Question: I'm trying to build custom user control that will display Font Awesome Glyphs inside winforms Button.
I found GitHub repo with similar control, but I would like to use Button as base of my control.
I'm able to show glyph, but I can't align it correctly:

Green dotted line shows button size, blue lines indicates center of control and red lines show rectangle that 'graphics.MeasureString' is returning.
My 'OnPaint' method looks like this:
'''
protected override void OnPaint(PaintEventArgs e)
{
base.OnPaint(e);
var graphics = e.Graphics;
// Set best quality
graphics.TextRenderingHint = System.Drawing.Text.TextRenderingHint.AntiAliasGridFit;
graphics.InterpolationMode = InterpolationMode.HighQualityBilinear;
if(!DesignMode)
{
graphics.PixelOffsetMode = PixelOffsetMode.HighQuality;
graphics.SmoothingMode = SmoothingMode.HighQuality;
}
var letter = char.ConvertFromUtf32((int)_icon);
Brush b;
if (!Enabled)
{
b = Brushes.LightGray;
}
else if (_mouseDown)
{
b = new SolidBrush(_clickColor);
}
else if (_mouseOver)
{
b = new SolidBrush(_hoverColor);
}
else
{
b = new SolidBrush(ForeColor);
}
SizeF s = graphics.MeasureString(letter, new Font(Fonts.Families[0], _iconSize, GraphicsUnit.Point), Width);
float w = s.Width;
float h = s.Height;
// center icon
float left = Padding.Left + (Width - w)/2;
float top = Padding.Top + (Height - h)/2;
if (DesignMode)
{
graphics.DrawRectangle(Pens.Red, top, left, w, h);
}
graphics.DrawString(letter, new Font(Fonts.Families[0], _iconSize, GraphicsUnit.Point), b, new PointF(left, top));
if (DesignMode)
{
var pen = new Pen(_hoverColor, 1) { DashStyle = DashStyle.Dash, Alignment = PenAlignment.Inset };
graphics.DrawRectangle(pen, Padding.Left, Padding.Top, Width - Padding.Left - Padding.Right - 1, Height - Padding.Top - Padding.Bottom - 1);
graphics.DrawLine(Pens.Blue, Padding.Left, Padding.Top, Width - Padding.Left, Height - Padding.Top);
graphics.DrawLine(Pens.Blue, Width - Padding.Left, Padding.Top, Padding.Left, Height - Padding.Top);
}
}
'''
I tried using solution from <URL> but without any luck.
Here is code for my control:
'''
using System;
using System.ComponentModel;
using System.Diagnostics;
using System.Drawing;
using System.Drawing.Drawing2D;
using System.Drawing.Text;
using System.Runtime.InteropServices;
using System.Windows.Forms;
namespace MyControls
{
class FontButton:Button
{
#region Public
public FontButton()
{
base.FlatStyle = FlatStyle.Flat;
base.FlatAppearance.BorderSize = 0;
base.FlatAppearance.MouseOverBackColor = Color.Transparent;
base.FlatAppearance.MouseDownBackColor = Color.Transparent;
base.Text = "";
base.MinimumSize = new Size(32,32);
Size = new Size(32,32);
_hoverColor = Color.FromArgb(144, 188, 0);
_clickColor = Color.Green;
_icon=IconType.Android;
_iconSize = 40;
}
private int _iconSize;
[DefaultValue(typeof(int), "40"), Category("Appearance"), Description("Icon size in points")]
public int IconSize
{
get { return _iconSize; }
set
{
_iconSize = value;
Invalidate();
}
}
private Color _hoverColor;
[DefaultValue(typeof(Color), "144, 188, 0"), Category("Appearance"), Description("Color when mouse over")]
public Color HoverColor
{
get { return _hoverColor; }
set
{
_hoverColor = value;
Invalidate();
}
}
private Color _clickColor;
[DefaultValue(typeof(Color), "Green"), Category("Appearance"), Description("Color when mouse click")]
public Color ClickColor
{
get { return _clickColor; }
set
{
_clickColor = value;
Invalidate();
}
}
private IconType _icon;
[DefaultValue(typeof(IconType), "Android"), Category("Appearance"), Description("Icon")]
public IconType Icon
{
get { return _icon; }
set
{
_icon = value;
Invalidate();
}
}
#endregion
#region Static
static FontButton()
{
InitialiseFont();
}
#region NATIVE
[DllImport("gdi32.dll")]
private static extern IntPtr AddFontMemResourceEx(byte[] pbFont, int cbFont, IntPtr pdv, out uint pcFonts);
#endregion
private static readonly PrivateFontCollection Fonts = new PrivateFontCollection();
private static void InitialiseFont()
{
try
{
byte[] fontdata = ImageButtonTest.Properties.Resources.fontawesome_webfont;
IntPtr ptrFont = Marshal.AllocCoTaskMem(fontdata.Length);
uint cFonts;
AddFontMemResourceEx(fontdata, fontdata.Length, IntPtr.Zero, out cFonts);
Marshal.Copy(fontdata, 0, ptrFont, fontdata.Length);
Fonts.AddMemoryFont(ptrFont, fontdata.Length);
Marshal.FreeCoTaskMem(ptrFont);
}
catch (Exception)
{
Debug.WriteLine("Error");
throw;
}
}
#endregion
#region Overrides
protected override void OnPaint(PaintEventArgs e)
{
base.OnPaint(e);
var graphics = e.Graphics;
// Set best quality
graphics.TextRenderingHint = System.Drawing.Text.TextRenderingHint.AntiAliasGridFit;
graphics.InterpolationMode = InterpolationMode.HighQualityBilinear;
if(!DesignMode)
{
graphics.PixelOffsetMode = PixelOffsetMode.HighQuality;
graphics.SmoothingMode = SmoothingMode.HighQuality;
}
var letter = char.ConvertFromUtf32((int)_icon);//char.ConvertFromUtf32(0xf190);
Brush b;
if (!Enabled)
{
b = Brushes.LightGray;
}
else if (_mouseDown)
{
b = new SolidBrush(_clickColor);
}
else if (_mouseOver)
{
b = new SolidBrush(_hoverColor);
}
else
{
b = new SolidBrush(ForeColor);
}
SizeF s = graphics.MeasureString(letter, new Font(Fonts.Families[0], _iconSize, GraphicsUnit.Point), Width);
//SizeF s = TextRenderer.MeasureText(letter, new Font(Fonts.Families[0], _iconSize, GraphicsUnit.Point), new Size(20, 20), TextFormatFlags.NoPadding);
//Debug.WriteLine(stringSize);
//Debug.WriteLine(s);
float w = s.Width;
float h = s.Height;
// center icon
float left = Padding.Left + (Width - w)/2;
float top = Padding.Top + (Height - h)/2;
if (DesignMode)
{
graphics.DrawRectangle(Pens.Red, top, left, w, h);
}
graphics.DrawString(letter, new Font(Fonts.Families[0], _iconSize, GraphicsUnit.Point), b, new PointF(left, top));
if (DesignMode)//Process.GetCurrentProcess().ProcessName == "devenv")
{
var pen = new Pen(_hoverColor, 1) { DashStyle = DashStyle.Dash, Alignment = PenAlignment.Inset };
graphics.DrawRectangle(pen, Padding.Left, Padding.Top, Width - Padding.Left - Padding.Right - 1, Height - Padding.Top - Padding.Bottom - 1);
graphics.DrawLine(Pens.Blue, Padding.Left, Padding.Top, Width - Padding.Left, Height - Padding.Top);
graphics.DrawLine(Pens.Blue, Width - Padding.Left, Padding.Top, Padding.Left, Height - Padding.Top);
}
}
private bool _mouseOver;
protected override void OnMouseEnter(EventArgs e)
{
_mouseOver = true;
base.OnMouseEnter(e);
}
protected override void OnMouseLeave(EventArgs e)
{
_mouseOver = false;
base.OnMouseLeave(e);
}
private bool _mouseDown;
protected override void OnMouseDown(MouseEventArgs e)
{
_mouseDown = true;
base.OnMouseDown(e);
}
protected override void OnMouseUp(MouseEventArgs e)
{
_mouseDown = false;
base.OnMouseUp(e);
}
[EditorBrowsable(EditorBrowsableState.Never), Browsable(false), DesignerSerializationVisibility(DesignerSerializationVisibility.Hidden)]
public new FlatStyle FlatStyle { get; set; }
[EditorBrowsable(EditorBrowsableState.Never), Browsable(false), DesignerSerializationVisibility(DesignerSerializationVisibility.Hidden)]
public new FlatButtonAppearance FlatAppearance { get; set; }
[EditorBrowsable(EditorBrowsableState.Never), Browsable(false), DesignerSerializationVisibility(DesignerSerializationVisibility.Hidden)]
public new string Text { get; set; }
[EditorBrowsable(EditorBrowsableState.Never), Browsable(false), DesignerSerializationVisibility(DesignerSerializationVisibility.Hidden)]
public new Size MinimumSize { get; set; }
#endregion
}
}
'''
and 'IconType' enum:
'''
namespace MyControls
{
public enum IconType
{
Adjust = 0xf042,
Adn = 0xf170,
AlignCenter = 0xf037,
AlignJustify = 0xf039,
AlignLeft = 0xf036,
AlignRight = 0xf038,
Ambulance = 0xf0f9,
Anchor = 0xf13d,
Android = 0xf17b,
ArrowCircleDown = 0xf0ab,
ArrowCircleLeft = 0xf0a8,
ArrowCircleODown = 0xf01a,
ArrowCircleOLeft = 0xf190,
ArrowCircleORight = 0xf18e,
ArrowCircleOUp = 0xf01b,
ArrowCircleRight = 0xf0a9,
ArrowCircleUp = 0xf0aa,
ArrowDown = 0xf063,
ArrowLeft = 0xf060,
ArrowRight = 0xf061,
ArrowUp = 0xf062,
Arrows = 0xf047,
ArrowsAlt = 0xf0b2,
ArrowsH = 0xf07e,
ArrowsV = 0xf07d,
User = 0xf007,
UserMd = 0xf0f0,
Users = 0xf0c0,
Stop = 0xf04d
}
}
'''
All it needs is to include fontawesome_webfont.ttf in resources.
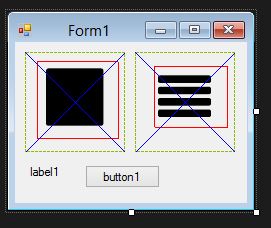
Answer: I've got best result using 'GraphicsPath':
'''
var path = new GraphicsPath()
path.AddString(_letter, font.FontFamily, (int) font.Style, font.Size, new Point(0, 0), StringFormat.GenericTypographic);
Rectangle area = Rectangle.Round(path.GetBounds());
'''